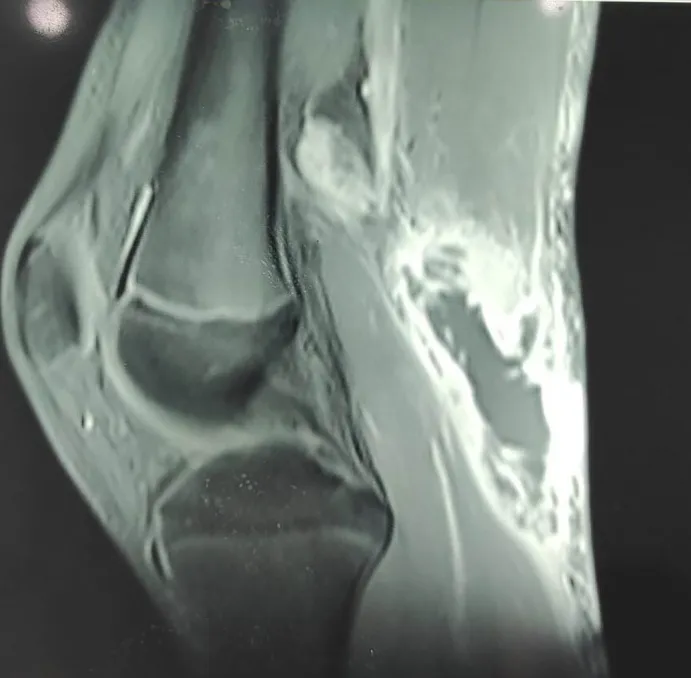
T1-weighted MRI reveals a vascularized mass adjacent to the semimembranosus and medial gastrocnemius muscles.
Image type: radiology (mri)